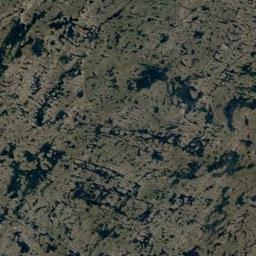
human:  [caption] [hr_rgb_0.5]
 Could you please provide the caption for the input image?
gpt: There is a large area of ​​dense brown bare land in a lake in a wetland .

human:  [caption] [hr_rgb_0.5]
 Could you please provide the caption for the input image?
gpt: The wetland consists of bare land, Dry plants and water .

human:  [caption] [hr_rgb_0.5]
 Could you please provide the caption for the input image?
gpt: About a third of this wetland is green .

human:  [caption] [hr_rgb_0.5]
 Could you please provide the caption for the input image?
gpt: There are many different areas of water surrounded by wetlands .

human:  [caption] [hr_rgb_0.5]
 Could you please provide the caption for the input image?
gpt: There are many green areas and some water areas on the wetland .